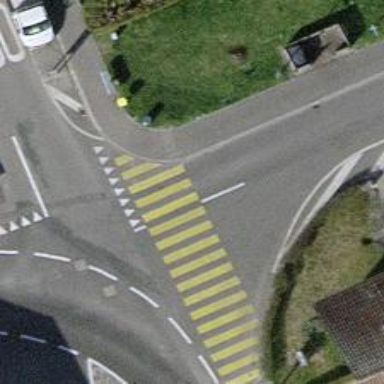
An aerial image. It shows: Uncontrolled zebra crossing with zebra markings.